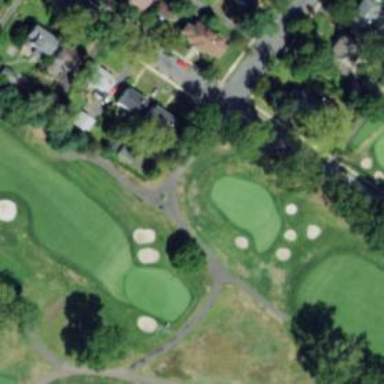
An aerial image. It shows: Path used for both walking and golf.